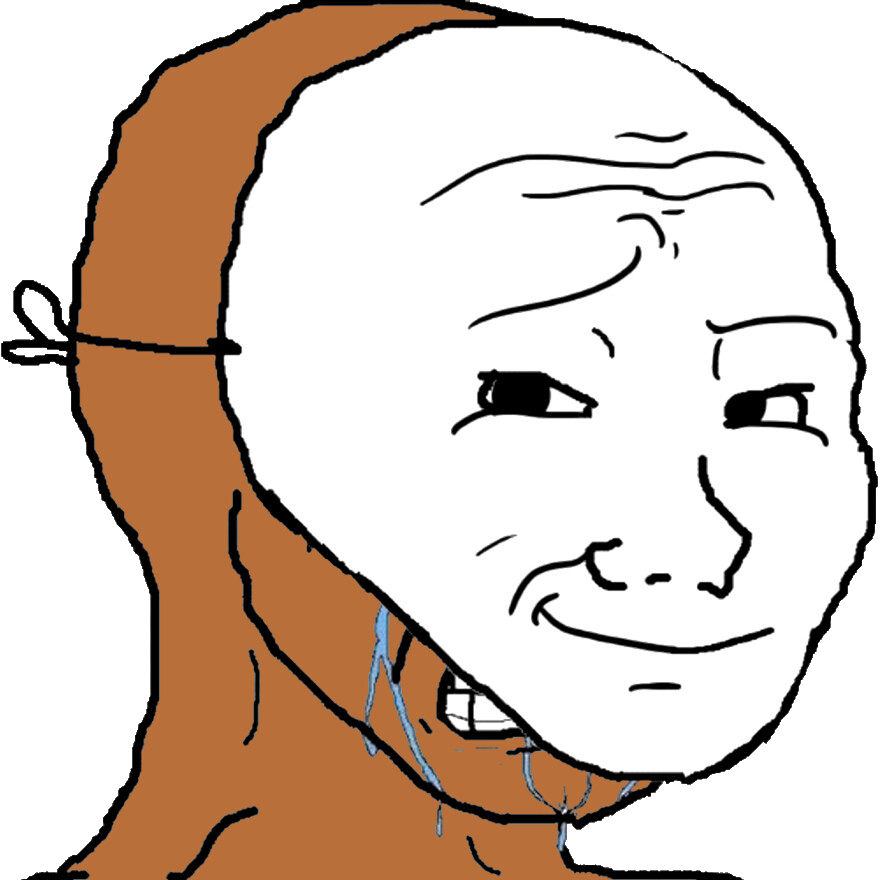
Label: 5_Crying_Wojak